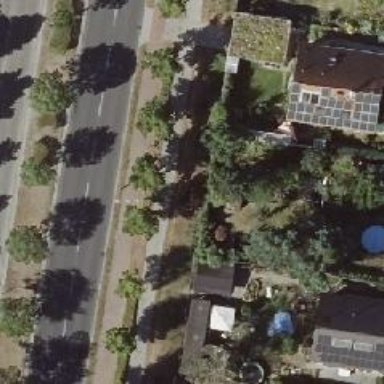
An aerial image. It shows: Beautiful avenue lined with deciduous broadleaved trees.